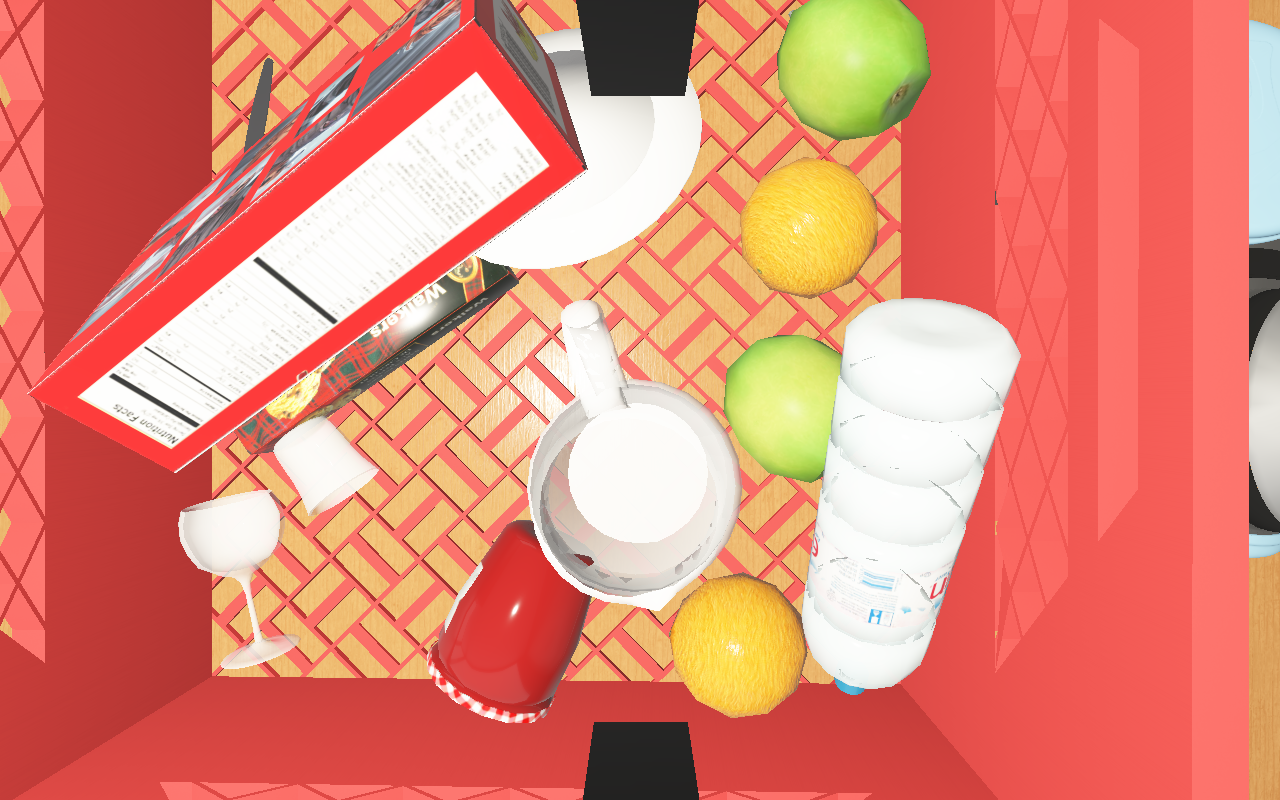
Objects in the scene:
apple
apple
orange
orange
plate
jam jar
cereal box